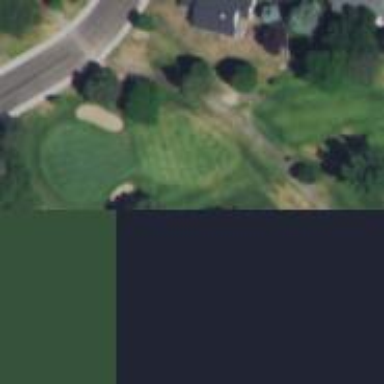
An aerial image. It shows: Service road used as golf cart path.